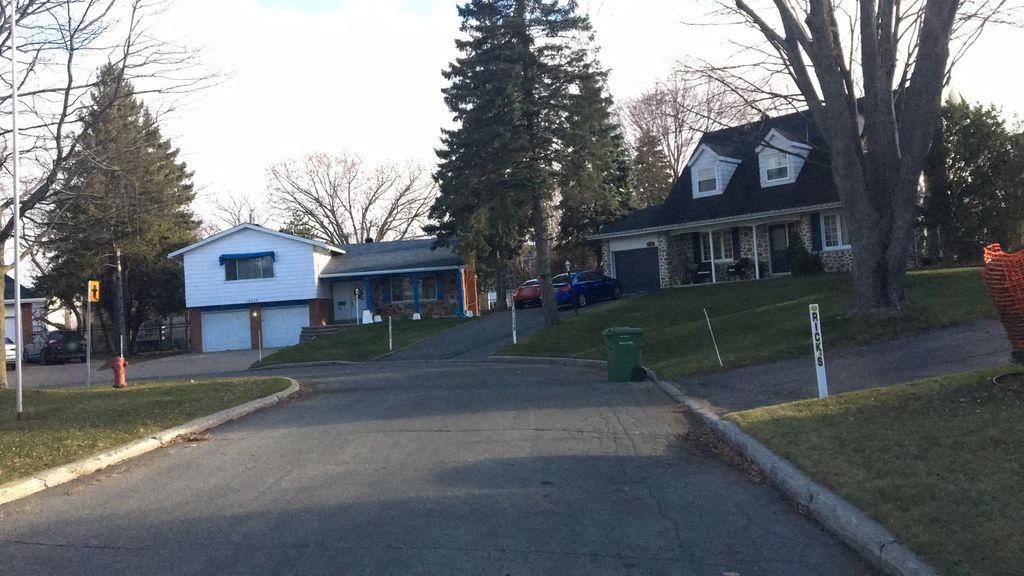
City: montreal